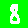
Digit: 8